Question: ## Problem
In Visual Studio 2015, using bower, my package restores fail when behind a firewall with an error similar to:
> ECMDERR Failed to execute "git ls-remote --tags --heads git://github.com/jzaefferer/jquery-validation.git", exit code of #-532462766
I have updated my git config to use 'http' instead of git. When I run from my command line, the command is successful:

But Visual Studio or one of its components appears to be using 'git' instead of 'http' regardless.
## Background & First Attempt to Resolve
Using Visual Studio 2015 and Bower for package management. It works great when not behind a firewall, but when behind a firewall I cannot use the 'git://' protocol.
The solution -- documented in many other places on SO (<URL>, is to run:
'''
git config --global url."http://".insteadOf git://
'''
I did this, and now my 'git config -l' looks like:
'''
ore.symlinks=false
core.autocrlf=true
color.diff=auto
color.status=auto
color.branch=auto
color.interactive=true
pack.packsizelimit=2g
help.format=html
http.sslcainfo=/bin/curl-ca-bundle.crt
sendemail.smtpserver=/bin/msmtp.exe
diff.astextplain.textconv=astextplain
rebase.autosquash=true
user.name=Sean Killeen
user.email=SeanKilleen@gmail.com
url.http://.insteadof=git://
'''
But despite this, either Visual Studio / npm is not respecting my configuration, or is using an old, cached version of it.
## Second Attempt to Resolve
Per <URL> uses the 'git@' syntax. Even though this isn't what I saw in the output, I figured I'd give it a shot.
I ran:
'''
git config --global url."https://github.com/".insteadOf git@github.com:
'''
I then restarted Visual Studio, but the issue still persists. The fix I'd read about was likely never applicable.
Any ideas on how to fix?
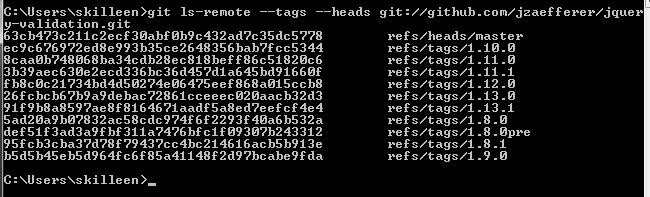
Answer: Same problem using VS 2015, my workaround :
1. Install Git http://git-scm.com/
2. Configure Git to use http instead of git:// with Git Bash git config --global url."http://".insteadOf git:// Edit (as pointed by g.pickardou) you can use https to be more secure: git config --global url."https://".insteadOf git://
3. Configure VS to use the new installed Git over VS Git Right click on Bower folder (under Dependencies), then select "Configure external tools" Uncheck "$(DevEnvDir)\Extensions\Microsoft\Web Tools\External\git" Add a new node with "C:\Program Files (x86)\Gitin"
Hope this will help someone,
Rogerio